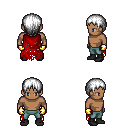
a pixel art fantasy rpg character, male body template, human, dark skin, red tattered cape, teal pants, white plain hairstyle, gold gloves, black shoes, four views (front, back, left, right), 2x2 character sprite sheet, small pixel art, hard edges, no anti-aliasing